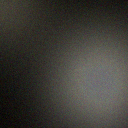
Screen state: off